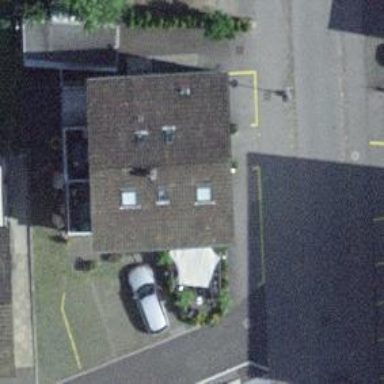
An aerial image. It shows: Cafe.